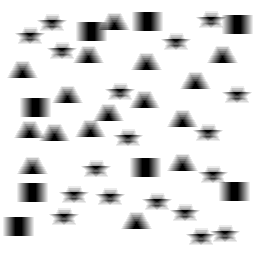
Squares: 8
Triangles: 16
Stars: 18
Total shapes: 42